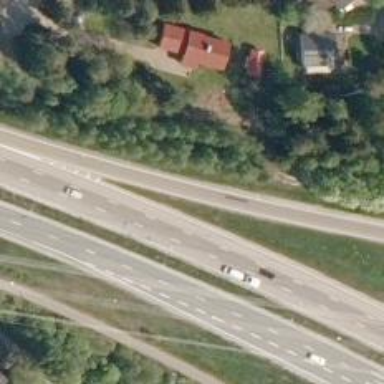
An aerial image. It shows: Asphalt trunk link road.